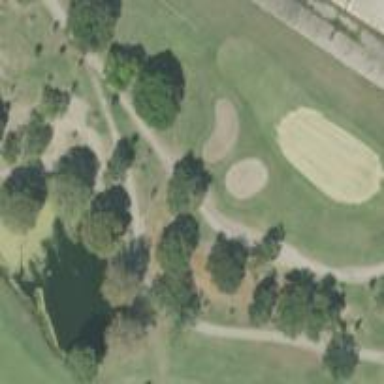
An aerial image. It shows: Scenic golf fairway.